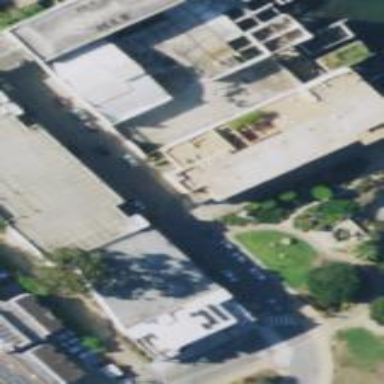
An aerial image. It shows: Building with flat roof made of asphalt.